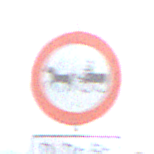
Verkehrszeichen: VerbotGespannfuhrwerke
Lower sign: ZeitangabenMitBeschraenkungAufWochentage3
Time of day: SunriseSunset
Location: Outdoor (Nature)
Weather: PartlyCloudy
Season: NotSpecified
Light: Natural